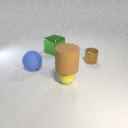
large blue rubber sphere in front of small brown metal cylinder